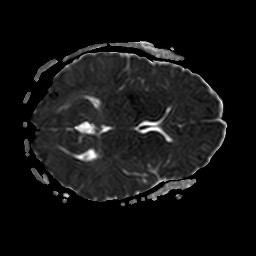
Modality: ADC
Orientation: axial
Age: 37
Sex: female
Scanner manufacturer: philips
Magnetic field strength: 3 T
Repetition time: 4.041 s
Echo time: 0.05944 s